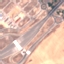
Land use / land cover: Highway